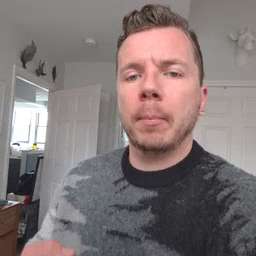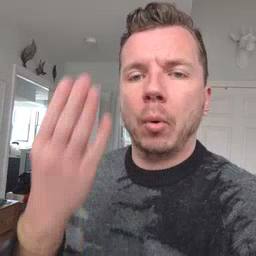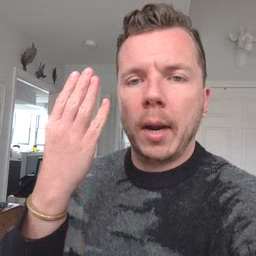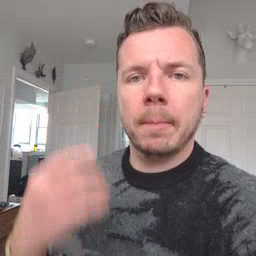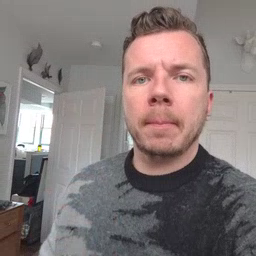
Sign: morning